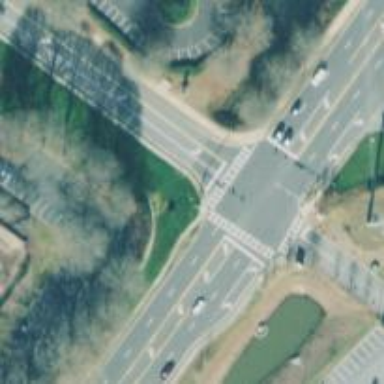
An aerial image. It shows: Zebra crossing on the road.